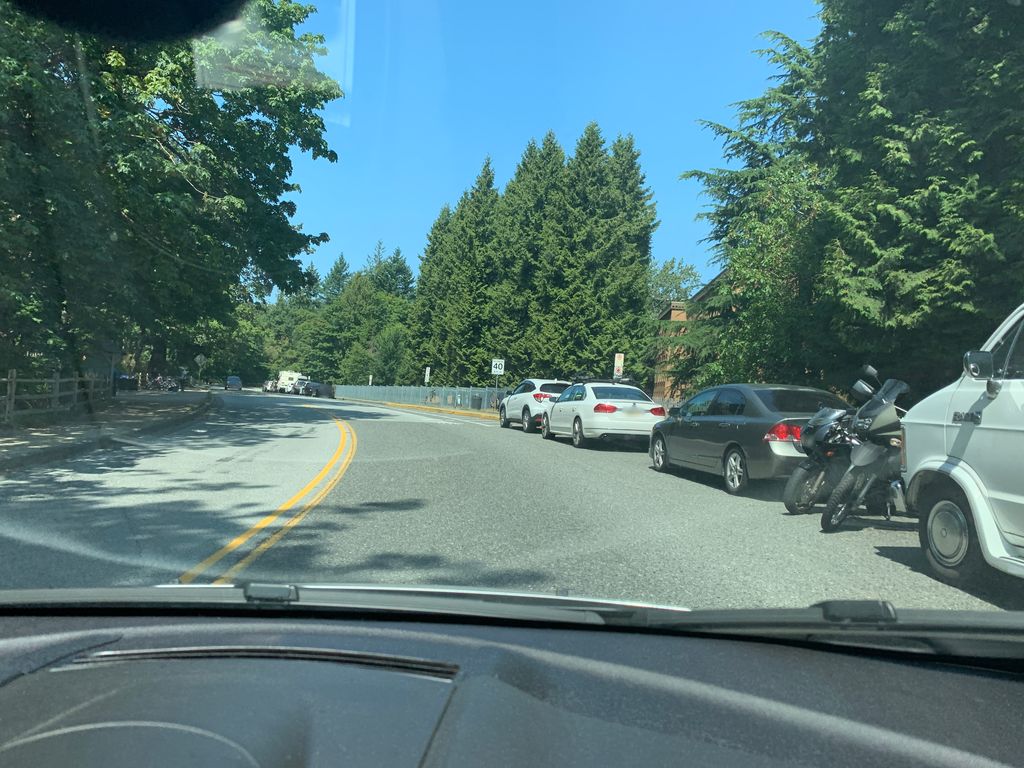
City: vancouver